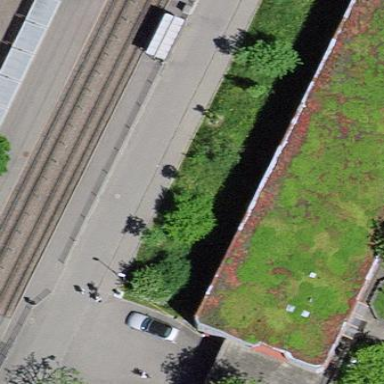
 specifically for trams. The platform has shelter."